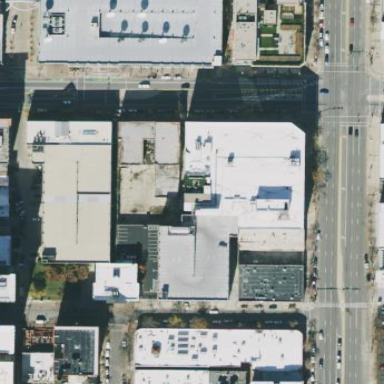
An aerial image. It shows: Office building.